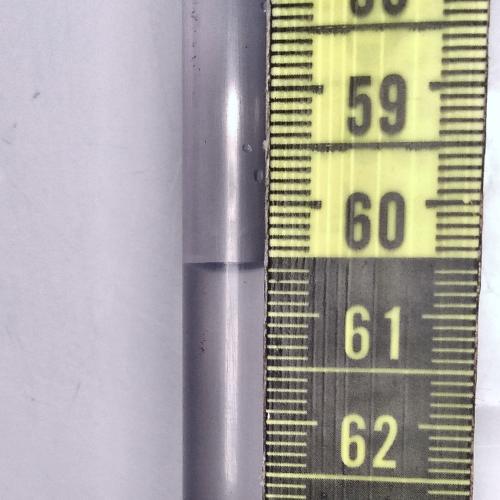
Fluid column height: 60.6 cm